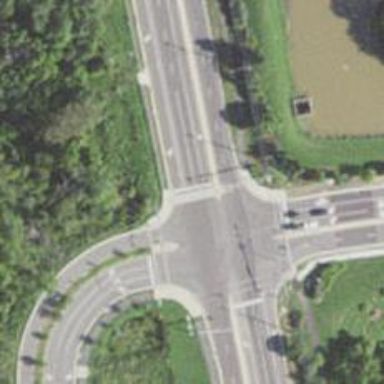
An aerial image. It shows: Crossing on footway marked with zebra stripes.